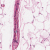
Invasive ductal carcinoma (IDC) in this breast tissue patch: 0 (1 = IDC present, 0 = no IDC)